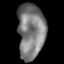
Tissue: lung
Cell type: Epithelial cells
Senescence score: 0.2062
Nuclear area (px): 1473
Mean DAPI intensity: 123.536